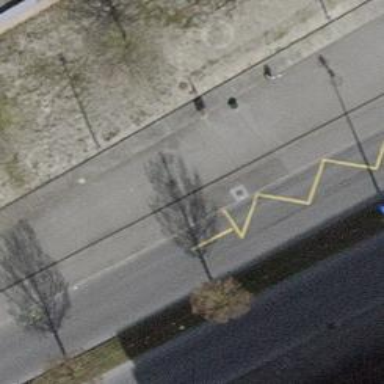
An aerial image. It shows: Asphalt sidewalk along the footway.